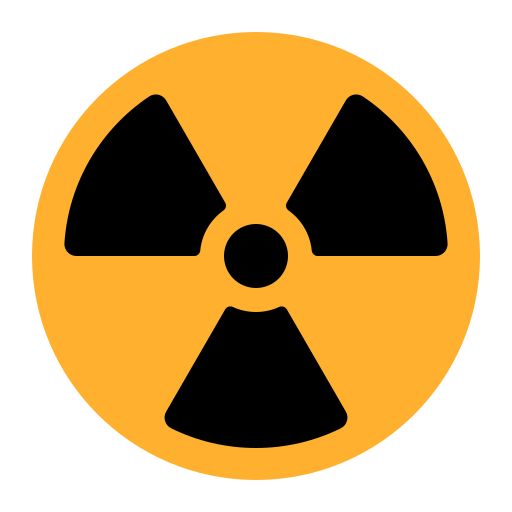
radioactive flat